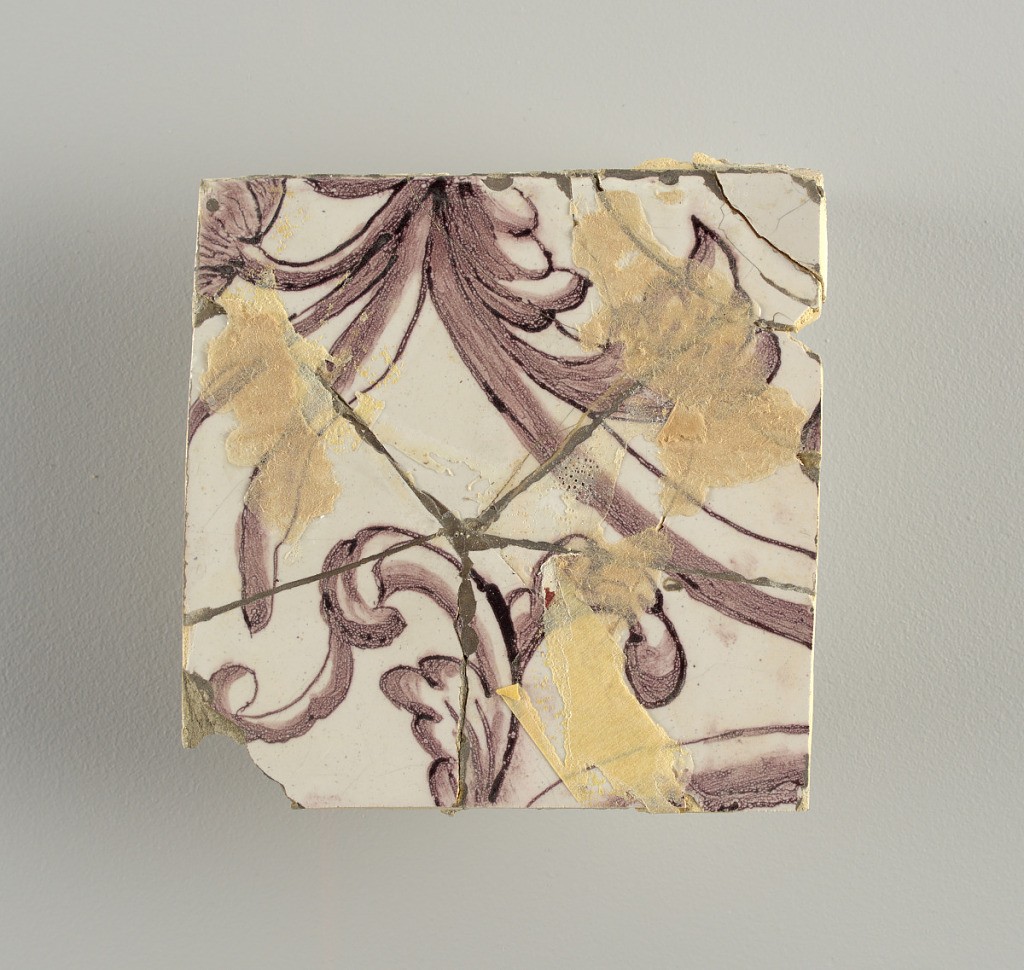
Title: Wall facing
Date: ca. 1725
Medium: Tin-glazed earthenware, underglaze
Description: Horizontal rectangle.  Thirty-seven tiles wide and twenty-one high with opening for door or window nineteen and one-half tiles high and twelve wide.  To left and right of opening, centered canopy above. Left, woman representing Hope, right, a sculputure urn.  Centered above opening, a mascaron.  Arabesque design of foliage.